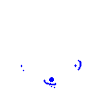
Particle: electron